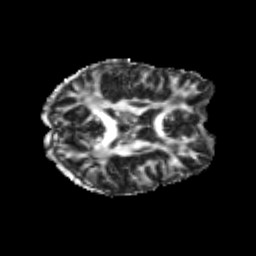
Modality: FA
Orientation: axial
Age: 25
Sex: female
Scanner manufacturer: siemens
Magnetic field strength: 3 T
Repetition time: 3.5 s
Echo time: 0.104 s